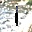
Label: 1